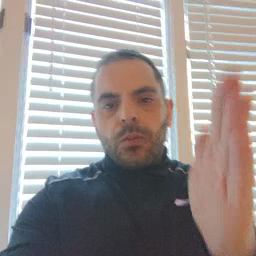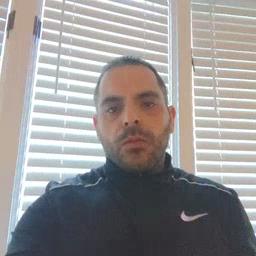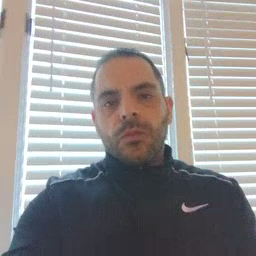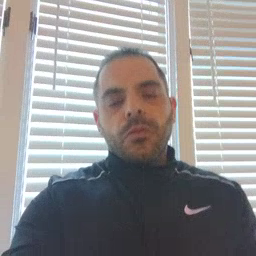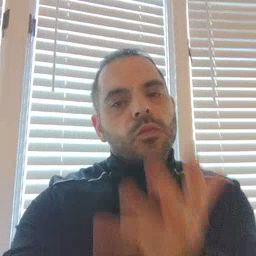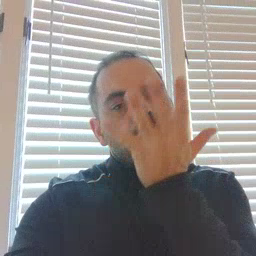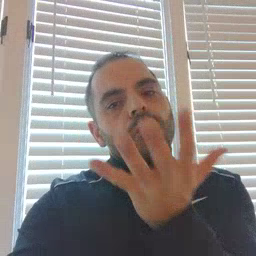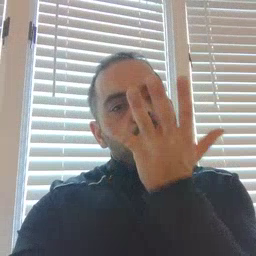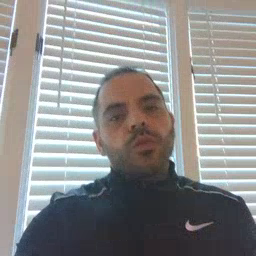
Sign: grass